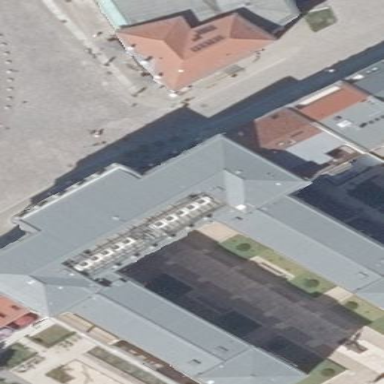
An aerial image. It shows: Public museum building.